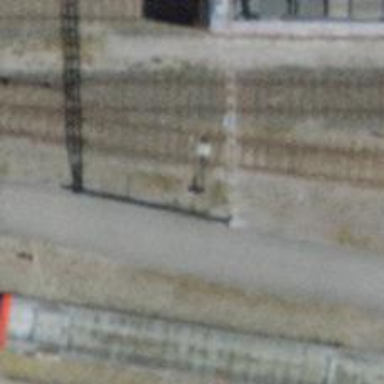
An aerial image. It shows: Railway switch.